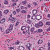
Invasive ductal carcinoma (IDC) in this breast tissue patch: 0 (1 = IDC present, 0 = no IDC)